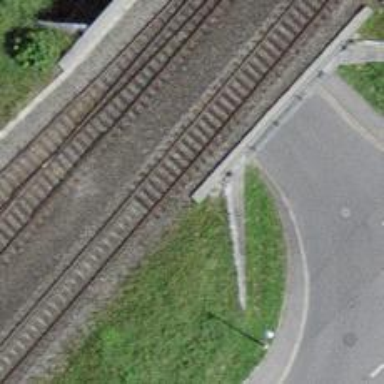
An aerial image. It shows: Railway bridge with electrified tracks and single contact line.